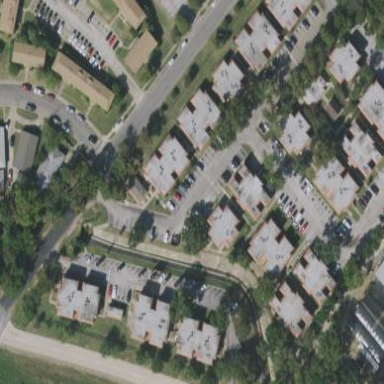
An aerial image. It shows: Residential area with apartments.